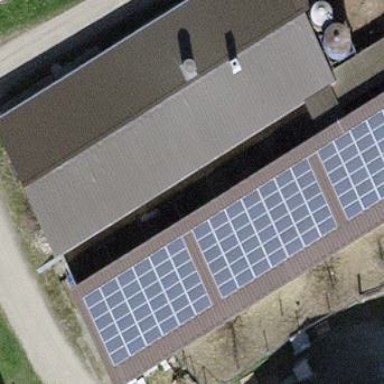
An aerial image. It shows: Solar power generator using photovoltaic panels.